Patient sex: F
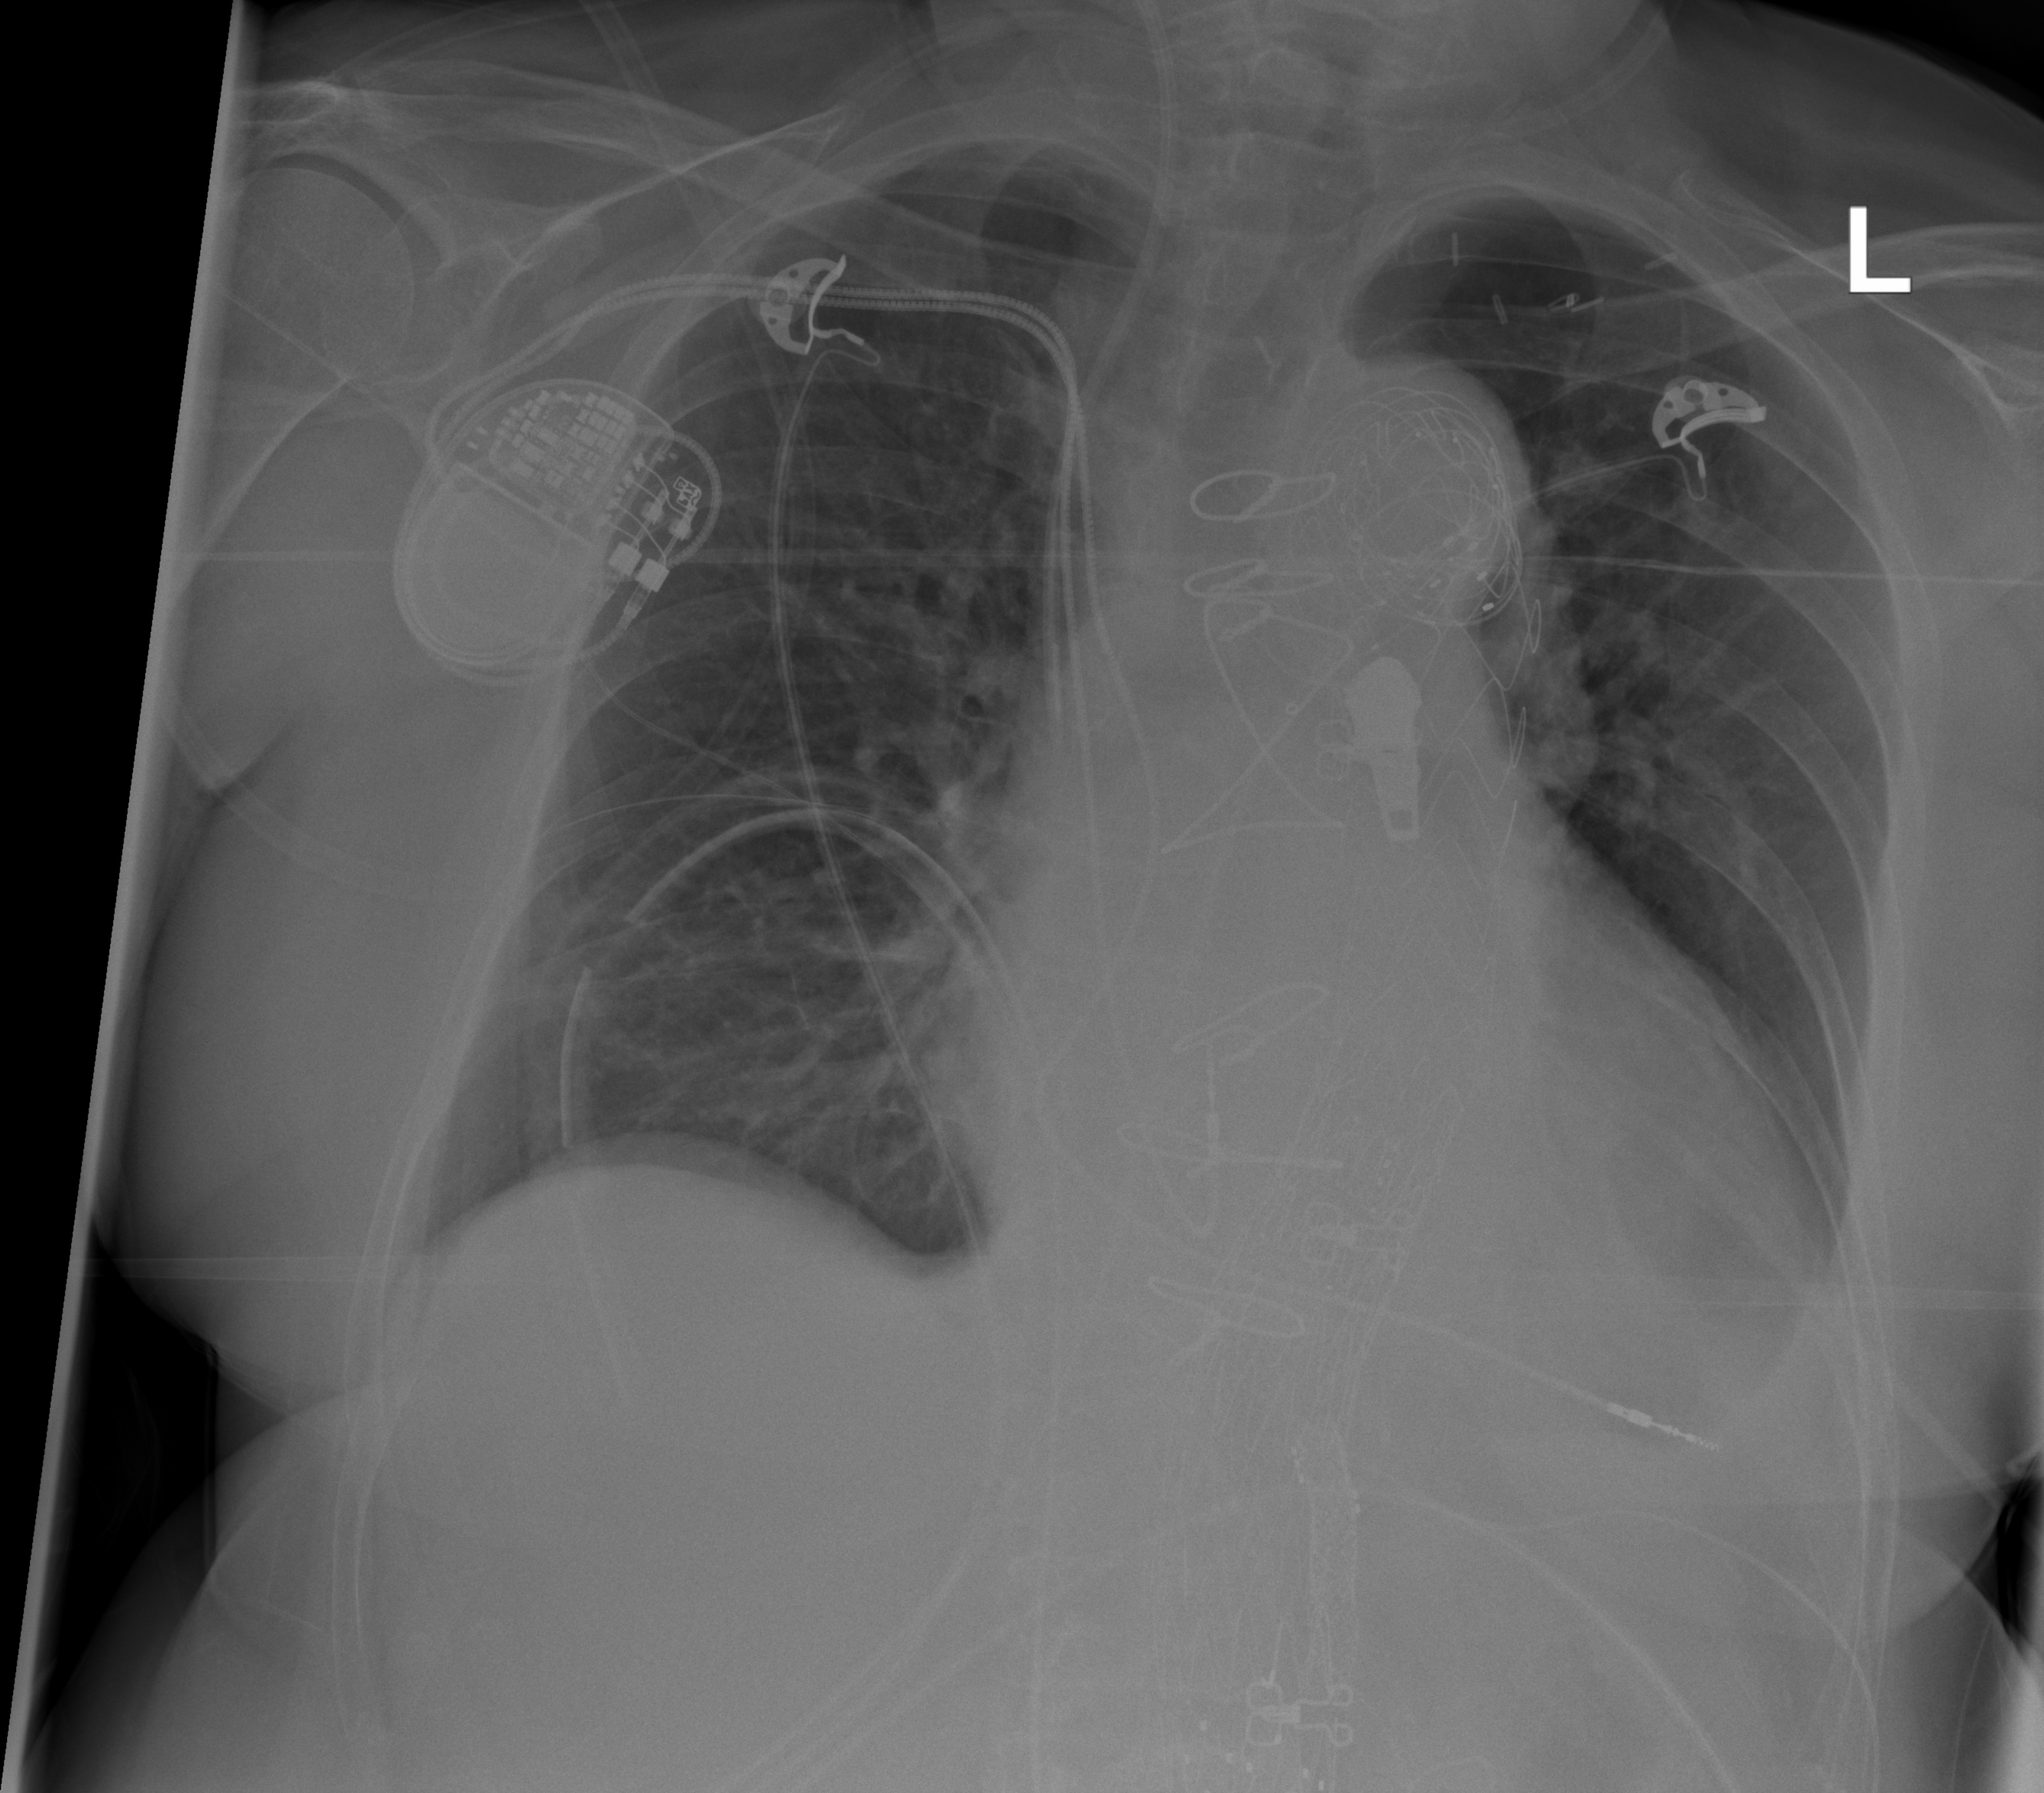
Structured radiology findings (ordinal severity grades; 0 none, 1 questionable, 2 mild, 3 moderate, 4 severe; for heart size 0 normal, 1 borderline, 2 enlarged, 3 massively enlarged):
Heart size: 2
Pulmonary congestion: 1
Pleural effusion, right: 0
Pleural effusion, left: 1
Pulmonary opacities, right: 0
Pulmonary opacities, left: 0
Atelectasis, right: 0
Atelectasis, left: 0